Question: I am combining a persp graph and a ggplot graph in the same window using plot_grid. However, the persp graph is too small, how can I make it bigger?
'''
library(pacman)
p_load(tidyverse)
p_load(mvtnorm)
p_load(cowplot)
p_load(gridGraphics)
p_load(GA)
my_mean<-c(25,65)
mycors<-seq(-1,1,by=.25)
sd_vec<-c(5,7)
i<-3
temp_cor<-matrix(c(1,mycors[i],
mycors[i],1),
byrow = T,ncol=2)
V<-sd_vec %*% t(sd_vec) *temp_cor
my_x<-seq(my_mean[1]-3*sd_vec[1], my_mean[1]+3*sd_vec[1], length.out=20)
my_y<-seq(my_mean[2]-3*sd_vec[2], my_mean[2]+3*sd_vec[2], length.out=20)
temp_f<-function(a,b){dmvnorm(cbind(a,b), my_mean,V)}
my_z<-outer(my_x, my_y,temp_f)
nlevels<-20
my_zlim <- range(my_z, finite = TRUE)
my_levels <- pretty(my_zlim, nlevels)
zz <- (my_z[-1, -1] + my_z[-1, -ncol(my_z)] + my_z[-nrow(my_z), -1] + my_z[-nrow(my_z),
-ncol(my_z)])/4
cols <- jet.colors(length(my_levels) - 1)
zzz <- cut(zz, breaks = my_levels, labels = cols)
persp(my_x, my_y, my_z, theta = -25, phi = 45, expand = 0.5,xlab="x",ylab="y",zlab="f(x,y)",col = as.character(zzz))
p1 <- recordPlot()
data.grid <- expand.grid(x = seq(my_mean[1]-3*sd_vec[1], my_mean[1]+3*sd_vec[1], length.out=200),
y = seq(my_mean[2]-3*sd_vec[2], my_mean[2]+3*sd_vec[2], length.out=200))
q.samp <- cbind(data.grid, prob = dmvnorm(data.grid, mean = my_mean, sigma = V))
p2<-ggplot(q.samp, aes(x, y, z = prob)) +
geom_contour(aes(color = ..level..), bins = 11, size = 1) +
scale_color_gradientn(colours = jet.colors(11)) +
theme_bw()
plot_grid(p1, p2)
'''

<URL>
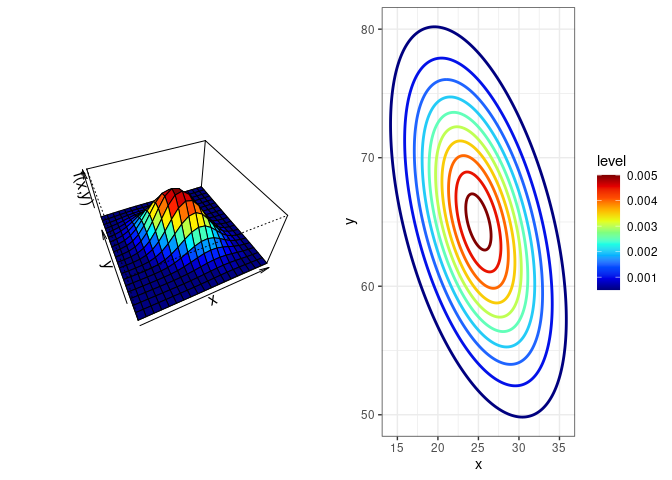
Answer: I think there are two things you need to do:
1. Set par(mar = c(0, 0, 0, 0)) before calling persp. Ensure you save your default parameters before and reset them afterwards.
2. Resize your plotting window to give it a wider aspect ratio
So basically you can change your 'persp' call to:
'''
par_store <- par()
par(mar = c(0, 0, 0, 0))
persp(my_x, my_y, my_z, theta = -25, phi = 45, expand = 0.5,
xlab = "x", ylab = "y", zlab = "f(x,y)", col = as.character(zzz))
p1 <- recordPlot()
par(par_store)
'''
And after resizing the plotting window you get:
<URL>